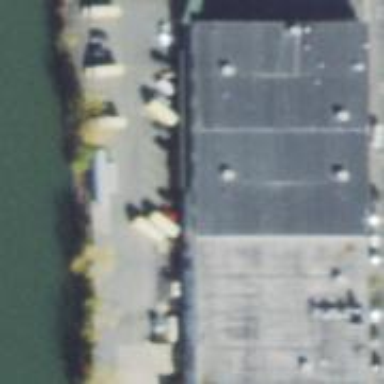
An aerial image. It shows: Building.